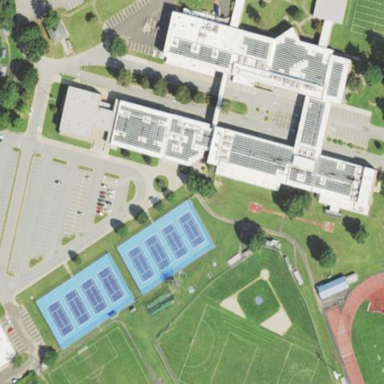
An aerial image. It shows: School.